Interaction volume radius: 5 \u00c5
Interaction volume height: 25 \u00c5
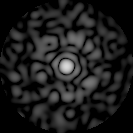
Disorder parameter: 0.8619